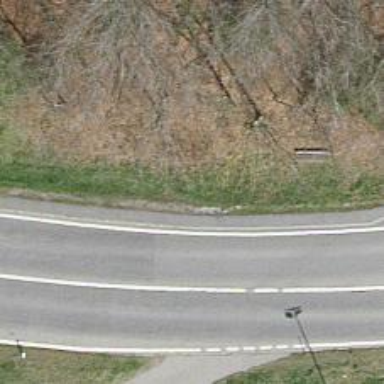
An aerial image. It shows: Brown bench.